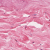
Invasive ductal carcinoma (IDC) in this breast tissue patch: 0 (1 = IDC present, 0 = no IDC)